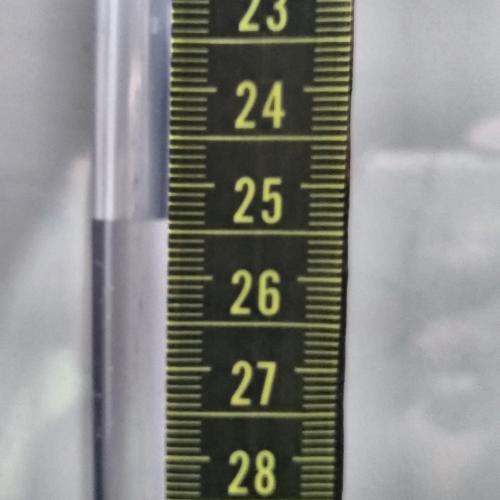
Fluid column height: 25.4 cm